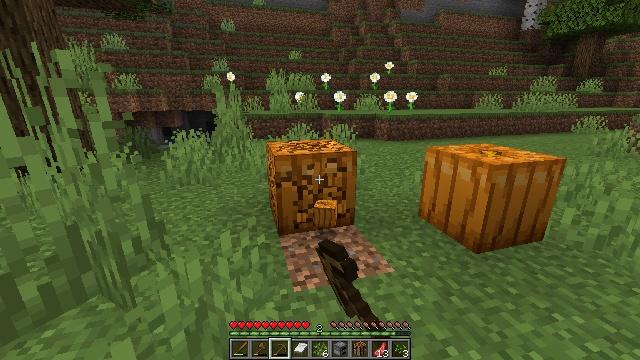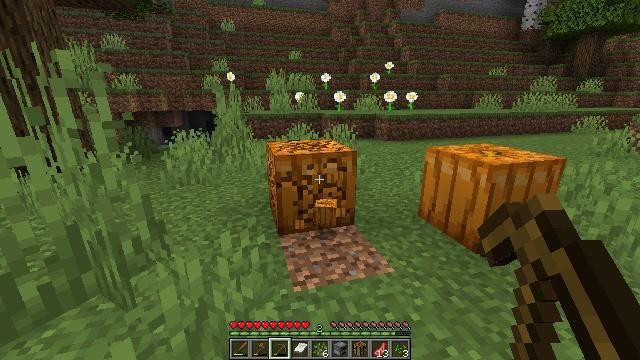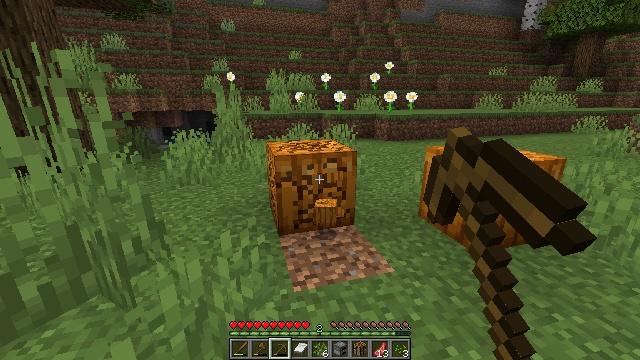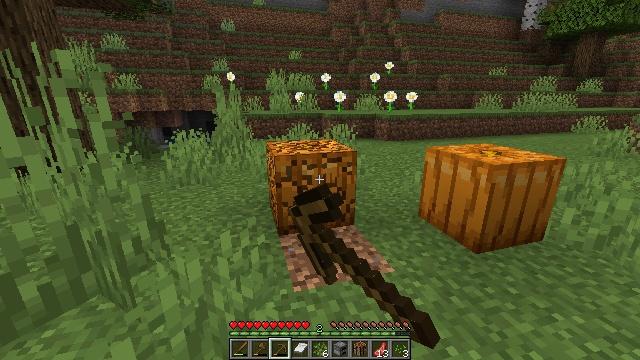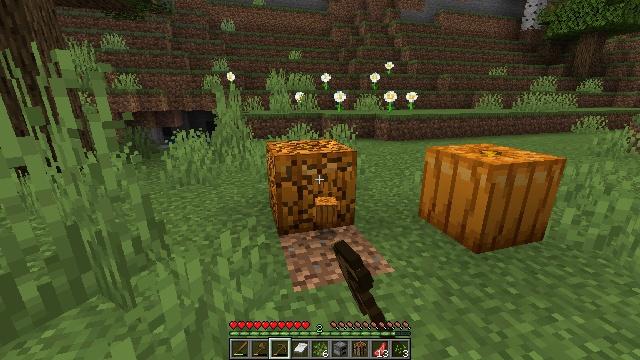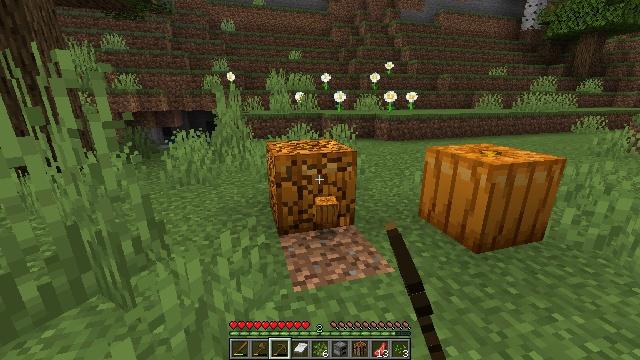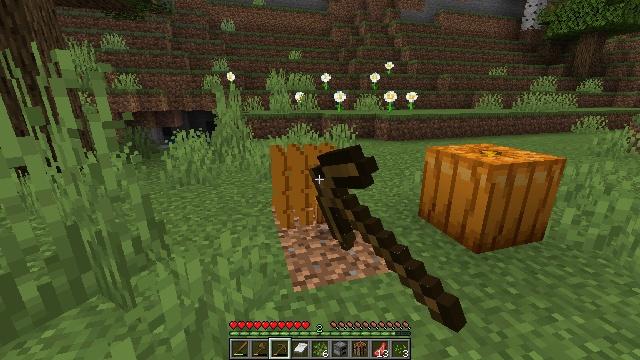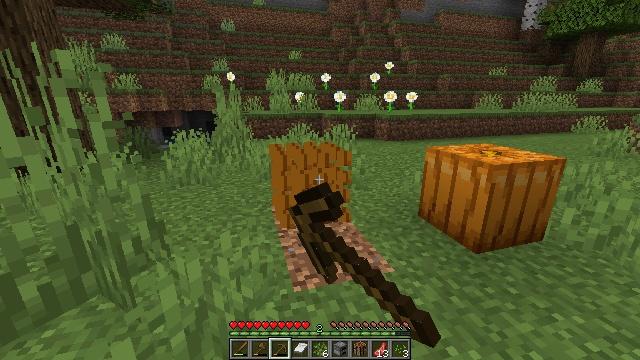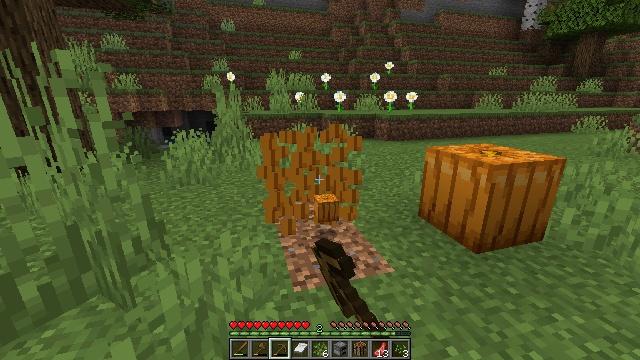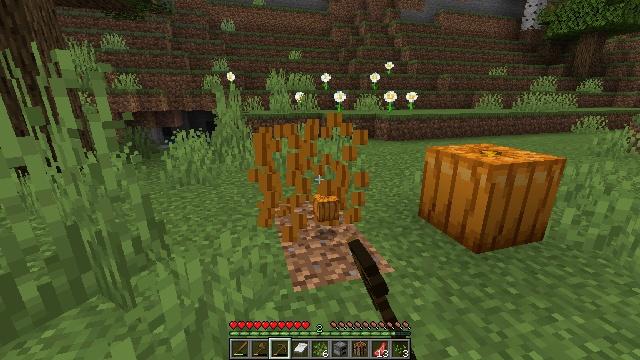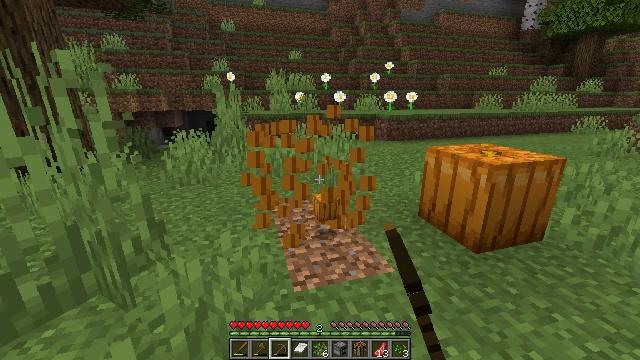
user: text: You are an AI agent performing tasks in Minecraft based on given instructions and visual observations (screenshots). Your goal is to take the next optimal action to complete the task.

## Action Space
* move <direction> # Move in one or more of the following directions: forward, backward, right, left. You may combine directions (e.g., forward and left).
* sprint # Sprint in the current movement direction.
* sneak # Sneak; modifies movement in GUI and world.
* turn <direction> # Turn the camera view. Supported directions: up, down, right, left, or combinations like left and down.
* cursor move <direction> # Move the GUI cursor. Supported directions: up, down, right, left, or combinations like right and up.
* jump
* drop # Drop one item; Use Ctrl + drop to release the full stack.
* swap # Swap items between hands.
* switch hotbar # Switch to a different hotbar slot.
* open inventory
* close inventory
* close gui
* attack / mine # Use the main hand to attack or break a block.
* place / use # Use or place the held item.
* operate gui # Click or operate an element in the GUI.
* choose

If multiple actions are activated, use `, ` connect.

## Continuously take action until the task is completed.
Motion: motion action
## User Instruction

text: Break the pumpkin to collect it.
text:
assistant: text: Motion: attack / mine
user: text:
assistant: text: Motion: attack / mine
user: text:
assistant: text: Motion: attack / mine
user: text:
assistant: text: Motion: attack / mine
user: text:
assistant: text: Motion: attack / mine
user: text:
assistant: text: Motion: attack / mine
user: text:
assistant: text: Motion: attack / mine
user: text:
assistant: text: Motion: attack / mine
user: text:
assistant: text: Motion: attack / mine
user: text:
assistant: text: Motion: attack / mine
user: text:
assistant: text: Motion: attack / mine